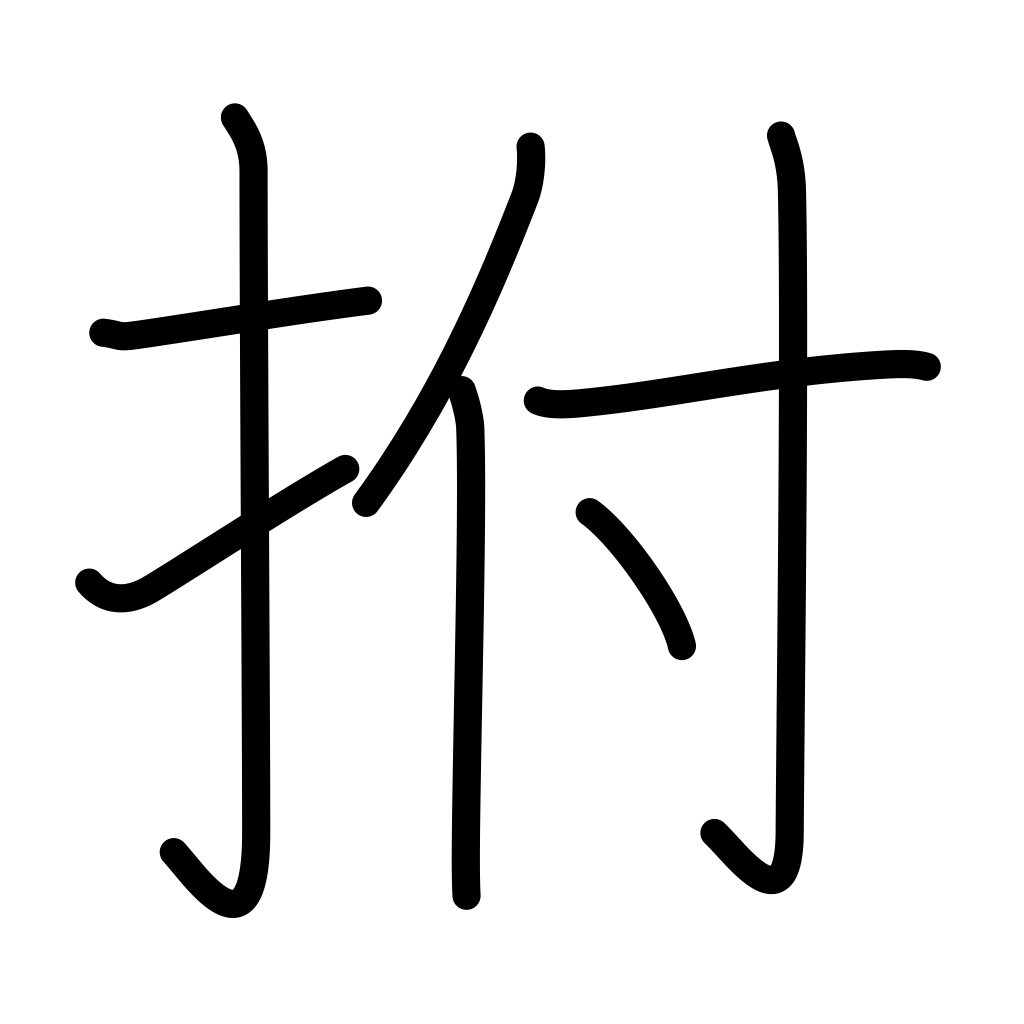
Meaning: slap, strike